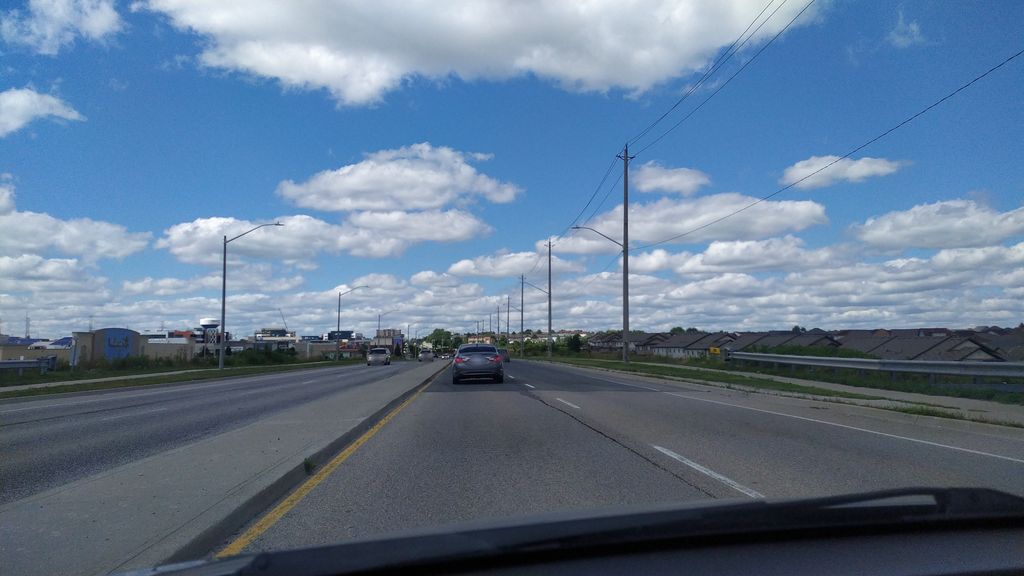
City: kitchener-waterloo